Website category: sports
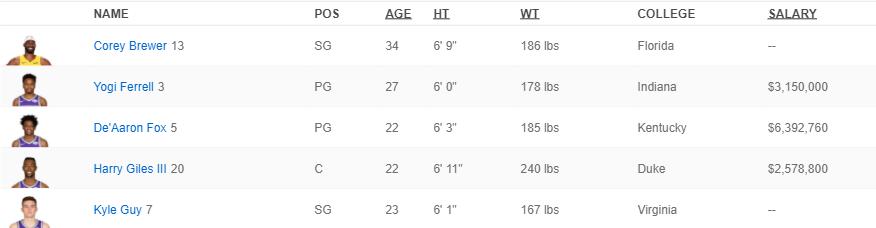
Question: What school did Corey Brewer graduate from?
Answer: Florida

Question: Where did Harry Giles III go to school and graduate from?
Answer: Duke

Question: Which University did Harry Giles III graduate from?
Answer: Duke

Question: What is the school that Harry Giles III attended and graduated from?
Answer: Duke

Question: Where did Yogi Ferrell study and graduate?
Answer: Indiana

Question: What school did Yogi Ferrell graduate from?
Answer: Indiana

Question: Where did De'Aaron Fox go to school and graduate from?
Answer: Kentucky

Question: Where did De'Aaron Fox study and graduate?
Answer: Kentucky

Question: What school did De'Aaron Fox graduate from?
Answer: Kentucky

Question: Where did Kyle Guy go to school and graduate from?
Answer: Virginia

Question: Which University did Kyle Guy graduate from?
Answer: Virginia

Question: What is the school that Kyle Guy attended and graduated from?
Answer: Virginia

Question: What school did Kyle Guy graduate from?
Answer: Virginia

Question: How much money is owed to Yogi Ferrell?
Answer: $3,150,000

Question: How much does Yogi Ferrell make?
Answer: $3,150,000

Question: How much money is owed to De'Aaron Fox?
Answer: $6,392,760

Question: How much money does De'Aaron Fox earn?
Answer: $6,392,760

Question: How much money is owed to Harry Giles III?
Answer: $2,578,800

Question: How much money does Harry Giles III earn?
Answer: $2,578,800

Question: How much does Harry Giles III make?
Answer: $2,578,800

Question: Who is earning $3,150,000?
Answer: Yogi Ferrell

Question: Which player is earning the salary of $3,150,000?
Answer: Yogi Ferrell

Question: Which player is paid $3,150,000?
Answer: Yogi Ferrell

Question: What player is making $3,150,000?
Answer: Yogi Ferrell

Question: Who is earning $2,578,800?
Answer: Harry Giles III

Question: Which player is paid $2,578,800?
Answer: Harry Giles III

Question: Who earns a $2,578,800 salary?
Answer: Harry Giles III

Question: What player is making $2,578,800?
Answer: Harry Giles III

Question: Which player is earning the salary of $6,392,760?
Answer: De'Aaron Fox

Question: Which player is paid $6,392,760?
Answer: De'Aaron Fox

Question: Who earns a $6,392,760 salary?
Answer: De'Aaron Fox

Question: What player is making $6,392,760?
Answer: De'Aaron Fox

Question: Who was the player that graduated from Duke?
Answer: Harry Giles III

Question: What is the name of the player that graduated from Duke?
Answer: Harry Giles III

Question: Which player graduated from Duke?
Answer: Harry Giles III

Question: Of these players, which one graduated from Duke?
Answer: Harry Giles III

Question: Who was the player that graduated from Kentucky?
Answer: De'Aaron Fox

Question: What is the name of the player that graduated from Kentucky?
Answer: De'Aaron Fox

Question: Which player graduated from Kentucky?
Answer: De'Aaron Fox

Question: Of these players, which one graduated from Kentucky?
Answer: De'Aaron Fox

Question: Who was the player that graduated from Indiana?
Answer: Yogi Ferrell

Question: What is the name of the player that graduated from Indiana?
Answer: Yogi Ferrell

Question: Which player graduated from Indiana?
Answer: Yogi Ferrell

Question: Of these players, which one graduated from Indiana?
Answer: Yogi Ferrell

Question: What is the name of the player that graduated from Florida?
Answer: Corey Brewer

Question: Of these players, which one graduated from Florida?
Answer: Corey Brewer

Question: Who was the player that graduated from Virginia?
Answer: Kyle Guy

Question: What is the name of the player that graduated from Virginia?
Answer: Kyle Guy

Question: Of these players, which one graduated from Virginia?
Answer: Kyle Guy